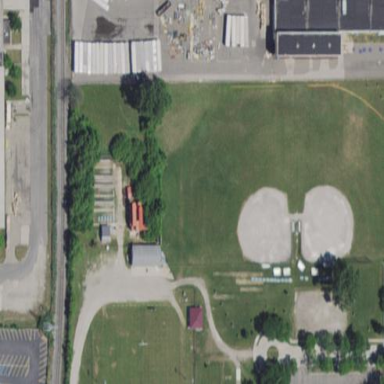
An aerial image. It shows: Baseball pitch for leisure land activities.